Question:
This is what I wanted to create but facing issue in building to that upper right side tick / right icon..
'''
Container(
padding: EdgeInsets.symmetric(horizontal: 20, vertical: 20),
decoration: BoxDecoration(
border: Border.all(color: Color(0xFFFAD02E), width: 5),
// color: Colors.green,
borderRadius: BorderRadius.circular(20.0)),
child: Column(
children: <Widget>[
Text(
price,
style: TextStyle(fontSize: 30, fontWeight: FontWeight.w500),
),
SizedBox(
height: 5,
),
Text(
duration,
style: TextStyle(fontSize: 20),
),
],
),
),
'''
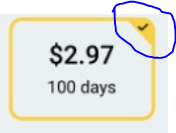
Answer: I tried to achieve it and here is how it looks like:

Here is the code:
'''
import 'package:flutter/material.dart';
void main() => runApp(MyApp());
class MyApp extends StatelessWidget {
@override
Widget build(BuildContext context) {
return MaterialApp(
title: 'Flutter Demo',
debugShowCheckedModeBanner: false,
theme: ThemeData(
primarySwatch: Colors.blue,
),
home: MyHomePage(title: 'Draw Triangle'),
);
}
}
class MyHomePage extends StatefulWidget {
MyHomePage({Key? key, required this.title}) : super(key: key);
final String title;
@override
_MyHomePageState createState() => _MyHomePageState();
}
class _MyHomePageState extends State<MyHomePage> {
@override
Widget build(BuildContext context) {
return Scaffold(
appBar: AppBar(
title: Text(widget.title),
),
body: Center(
child: Column(
mainAxisAlignment: MainAxisAlignment.center,
children: <Widget>[
Stack(children: <Widget>[
Container(
padding: const EdgeInsets.symmetric(horizontal: 20, vertical: 20),
decoration: BoxDecoration(
border: Border.all(color: const Color(0xFFFAD02E), width: 4),
// color: Colors.green,
borderRadius: BorderRadius.circular(20.0)),
child: Column(
children: const [
Text(
"\$2.97",
style:
TextStyle(fontSize: 30, fontWeight: FontWeight.w600),
),
SizedBox(
height: 5,
),
Text(
"2days",
style: TextStyle(fontSize: 18),
),
],
),
),
Positioned(
right: -0.5,
child: CustomPaint(
painter: TrianglePainter(
strokeColor: const Color(0xFFFAD02E),
),
child: const SizedBox(
height: 28,
width: 35,
child: Padding(
padding: EdgeInsets.only(left: 12, bottom: 5),
child: Icon(Icons.check, size: 12, color: Colors.black),
),
),
),
),
])
],
),
),
);
}
}
class TrianglePainter extends CustomPainter {
final Color strokeColor;
TrianglePainter({this.strokeColor = Colors.black});
@override
void paint(Canvas canvas, Size size) {
Paint paint = Paint()
..color = strokeColor
..strokeWidth = 10
..style = PaintingStyle.fill;
canvas.drawPath(getTrianglePath(size.width, size.height), paint);
}
Path getTrianglePath(double x, double y) {
return Path()
..moveTo(y, 5)
..lineTo(0, 0)
..lineTo(y + 6, x - 6)
..lineTo(y, 6);
}
@override
bool shouldRepaint(TrianglePainter oldDelegate) {
return true;
}
}
'''